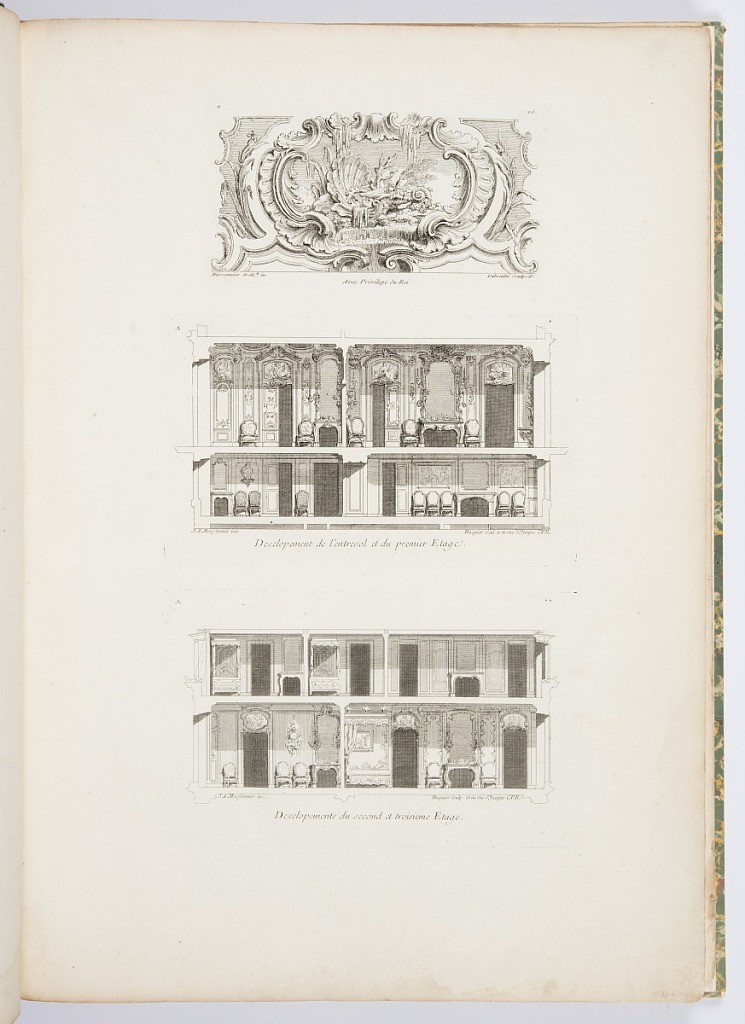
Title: Developments du second et troisieme Etage.
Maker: Juste-Aurèle Meissonnier, French, b. Italy, 1695–1750
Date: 1740
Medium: etching and engraving on paper
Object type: Print
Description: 1921-6-212-5-a: 2nd state. Central cartouche panel, surrounded by ...;     1921-6-212-5-b: 1st state. Section of building, mezzanine floor sh...;     1921-6-212-5-c: 1st state. Second floor showing fireplace and mirr...